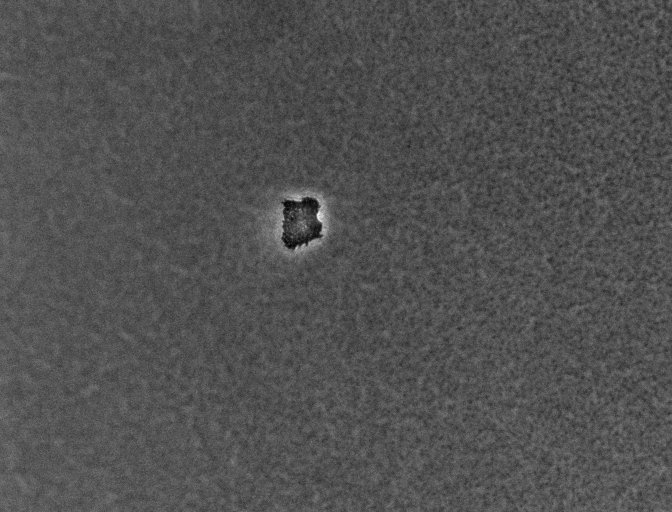
Phase contrast microscopy, 20x objective, 3 h incubation